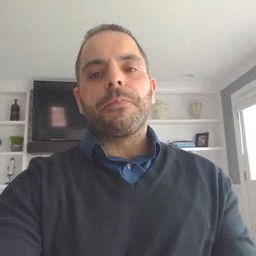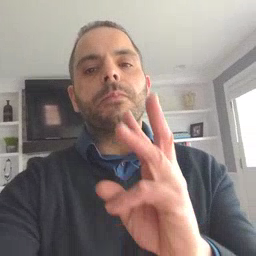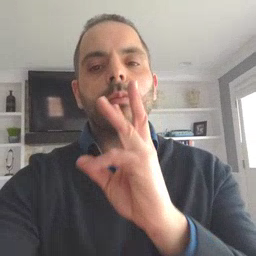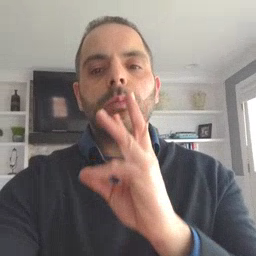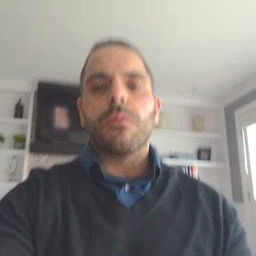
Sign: water